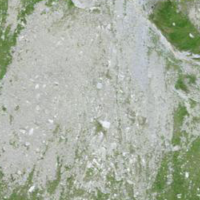
EUNIS habitat code: 48
Species observed at this site:
Rana temporaria